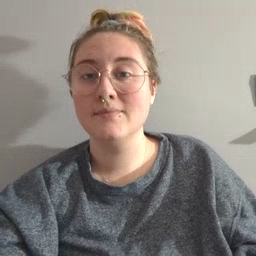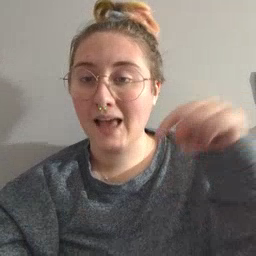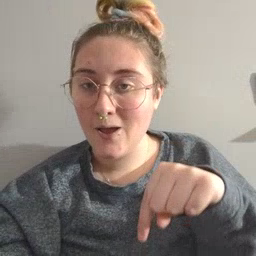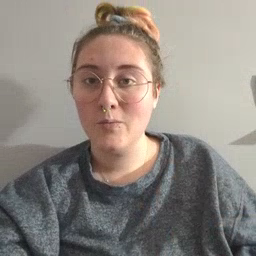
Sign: down